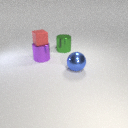
large green metal cylinder behind large purple metal cylinder